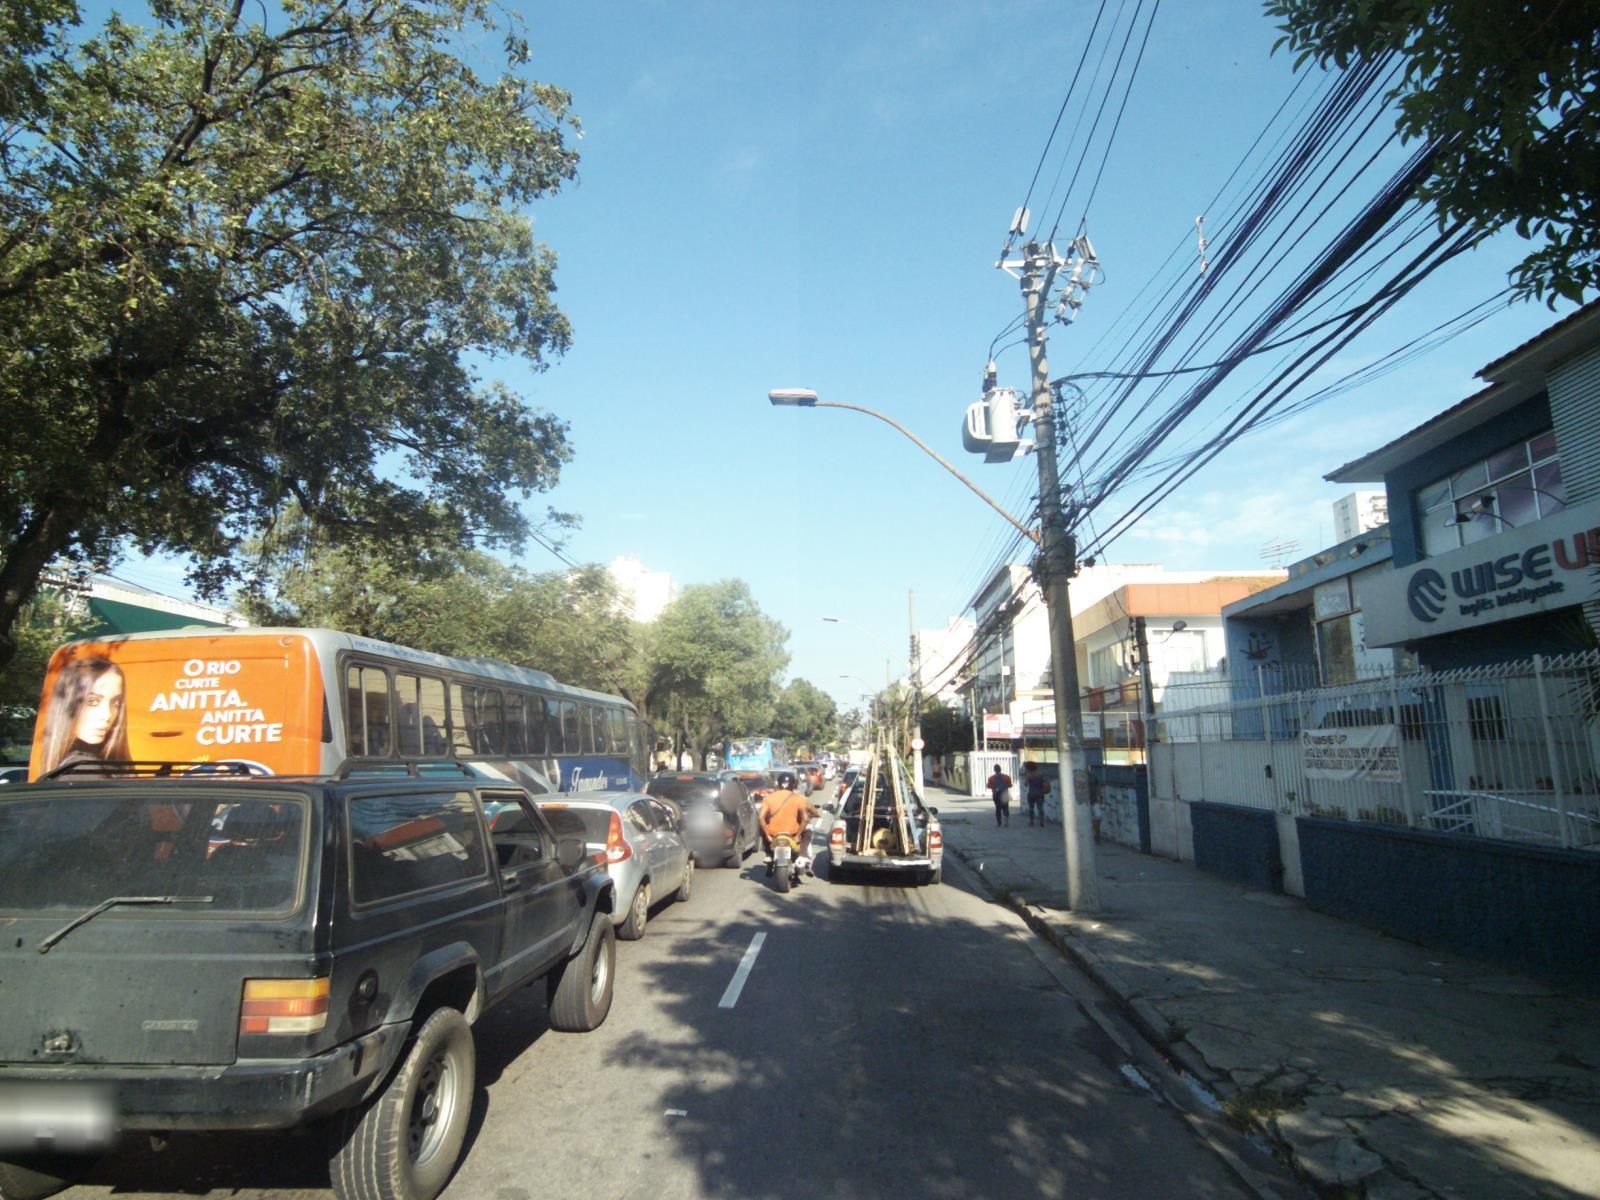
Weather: clear
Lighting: day
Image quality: good
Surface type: driving surface
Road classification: trunk
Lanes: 3
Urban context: urban centre
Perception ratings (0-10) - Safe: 4.63, Lively: 7.83, Beautiful: 3.59, Boring: 7.51, Depressing: 3.68, Wealthy: 1.16